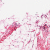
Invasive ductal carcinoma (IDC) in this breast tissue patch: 0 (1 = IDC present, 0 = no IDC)